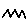
Label: zigzag